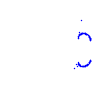
Particle: proton